Question: I just got a design handed to me for implementation. At the moment this view should list elements vertically in two columns (I imagine that this would translate to more columns on the upcoming design for iPad), all of which with a maximum width equal to that of the column width but different heights (determined by the ratio of the image). As the user scrolls down more items should be added to the flow, most probably to alternating columns. I.e. I need to determine the height of the object/cell and then determine which column to add this to. Also the items should be able to handle clicks.

My first thought was UITableView, then UIScrollView and lastly UICollectionView (I haven't worked with UICollectionView before).
How would you go about this?
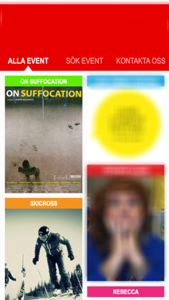
Answer: 'UICollectionView' is the way to go, for sure.
Take a look at <URL>.